Field crop: maize
Growth stage: 1
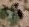
Species: chenopodium